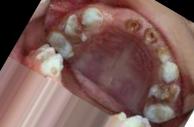
Condition: Caries